Question: I have helm to install the git-hub repo for the grafana as shown in below
'''
helm repo add Prometheus Prometheus-community https://promentheus-community.github.io/helm-charts
helm install Prometheus-community/kube-Prometheus-stack -n Prometheus
kubectl get namespaces
'''
After that I have configured the grafana it will work on port , I have exposed to using port-forward command,
When I open the browser with localhost:9090 I am not able to see any grafana page, its showing ERR_CONECTION error/Localhost refused to connect, After some time when I refresh again now I am able to see the grafana page
Everything works fine till now after that I am trying to open the grafana dashboard to monitor the logs it is asking admin user name credentials but I did not mention any credentials but it is asking
My questions are
1). How to login with grafana to monitor the logs and also I want to import the azure monitor metrics to check in the grafana dashboard
2). Is any thing do we need to add role based polices or service principal we have to add to login the grafana
Can any one help me how to login the grafana dashboard to monitor the logs
My grafana page is look like

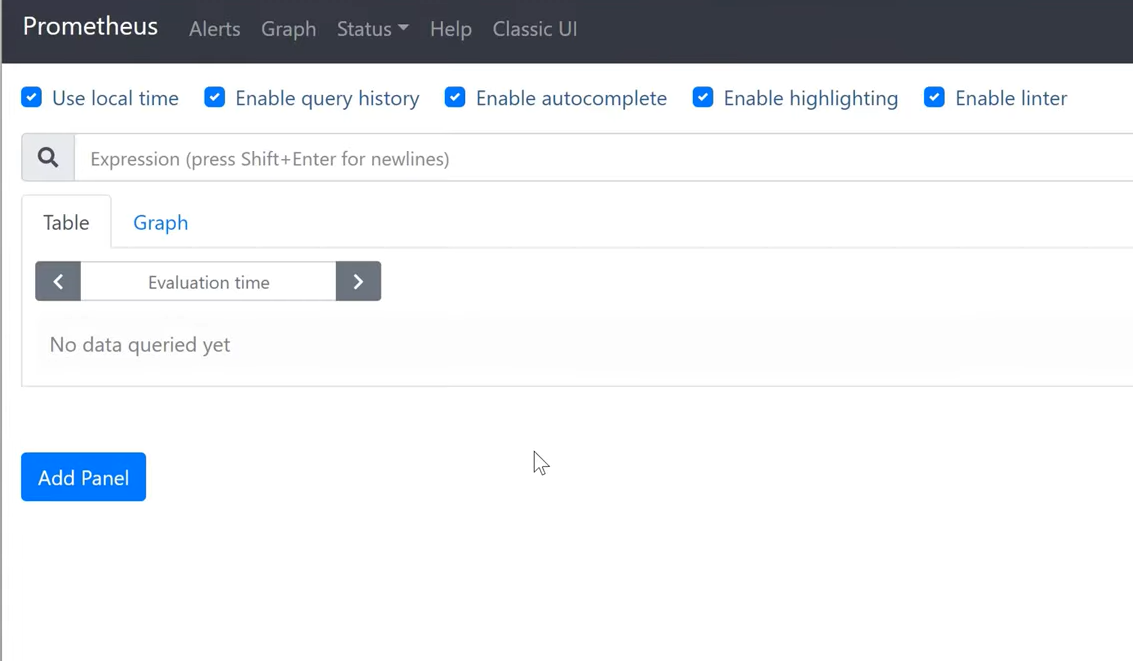
Answer: '''
helm repo add prometheus-community <URL>
'''

'''
helm install prometheus prometheus-community/kube-prometheus-stack -n namespace_name
'''

'''
kubectl port-forward -n prometheus prometheus-prometheus-kube-prometheus-prometheus-0 9090
'''
'''
kubectl get secret -n namespace_name Prometheus-grafana -o=sonpath=[{.data.admin-user}'|base64 -d
kubectl get secret -n namespace_name Prometheus-grafana -o=sonpath=[{.data.admin-password}'|base64 -d
'''

'''
kubectl port-forward -n prometheus prometheus-grafana-55b48f4cf9-rzkgv(pod_name) 3000
'''